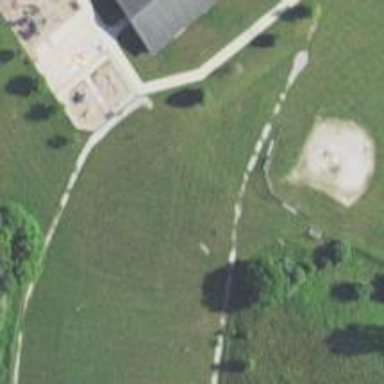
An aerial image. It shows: Disc golf tee area.